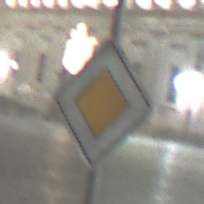
Verkehrszeichen: Vorfahrtsstrasse
Umgebung: Outdoor, Urban
Tageszeit: Night
Wetter: PartlyCloudy
Licht: Artificial
Jahreszeit: NotSpecified
Kontrast: HighContrast